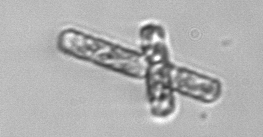
Label: Dactyliosolen_fragilissimus